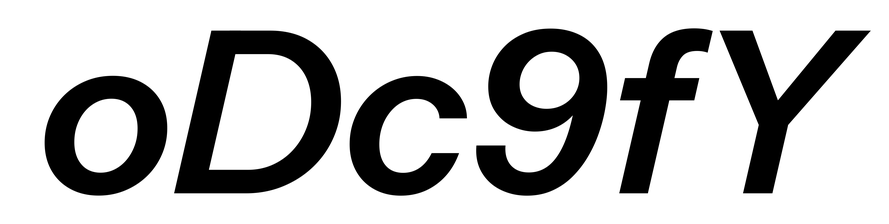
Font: InstrumentSans-Italic_SemiBold_Italic